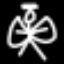
Label: angel